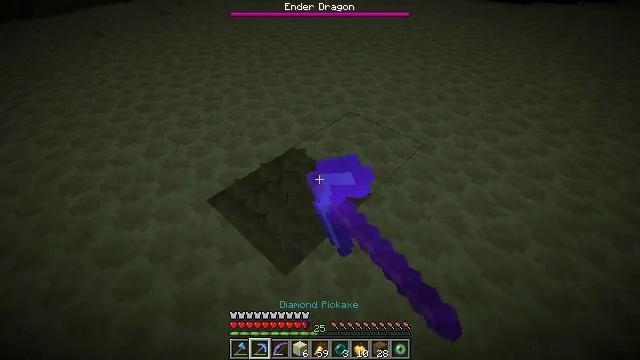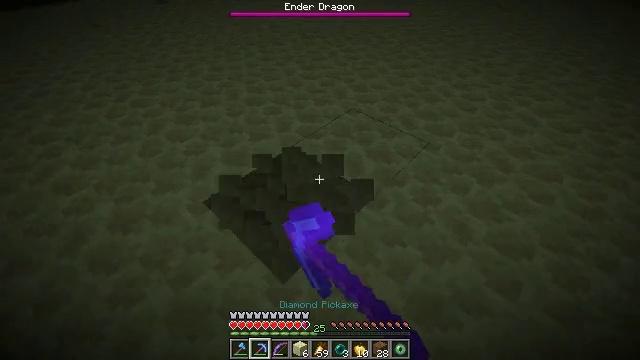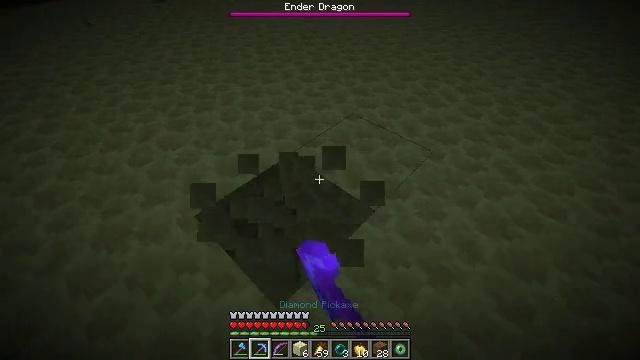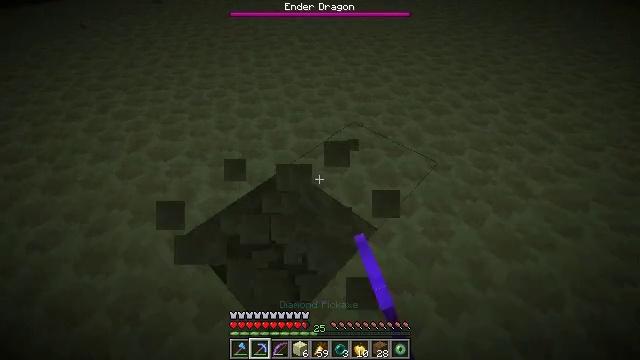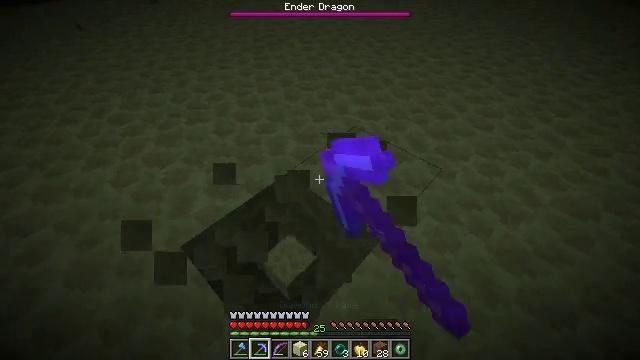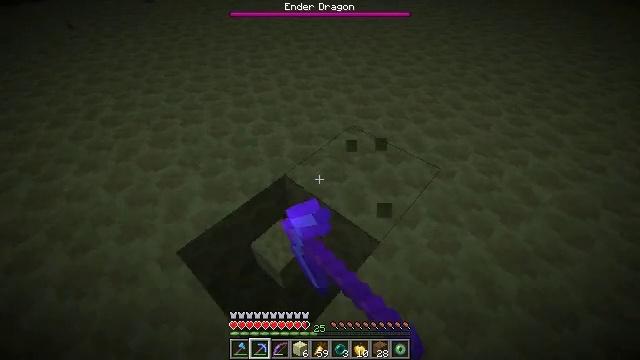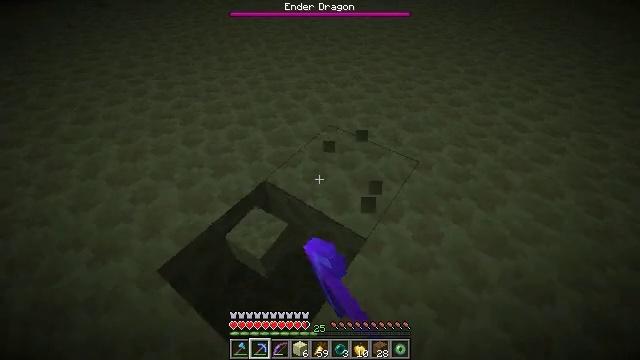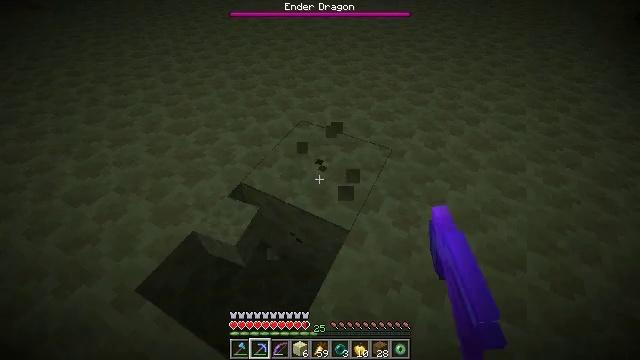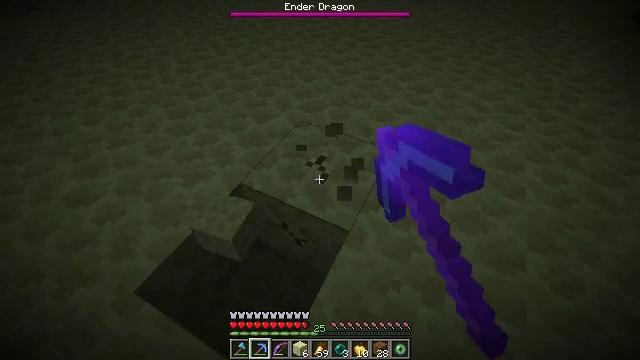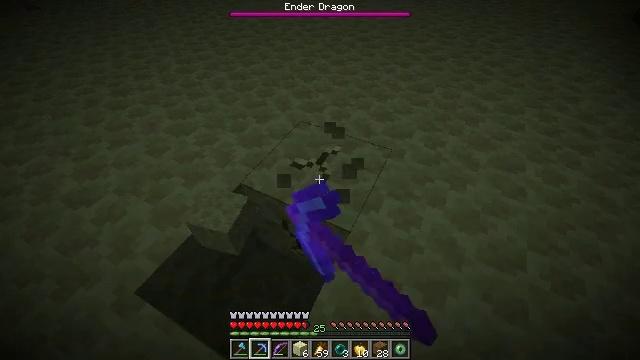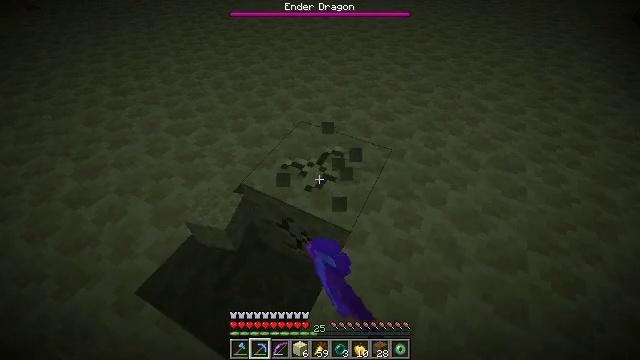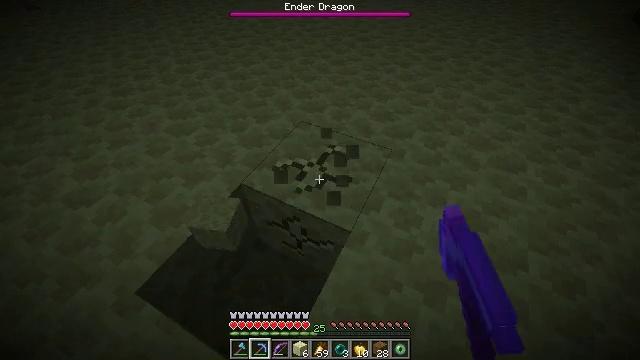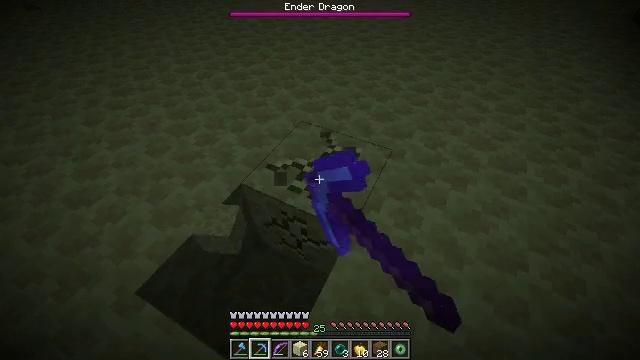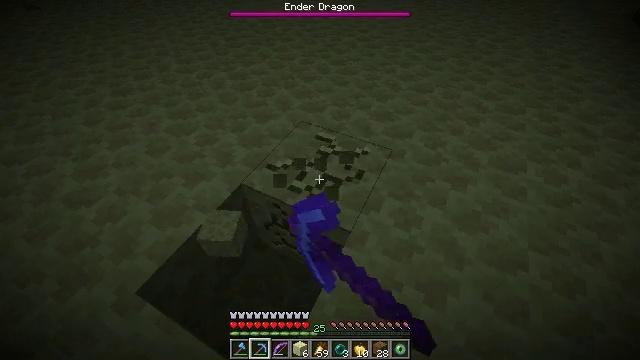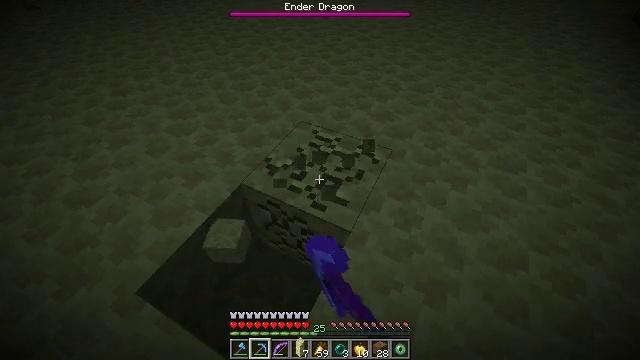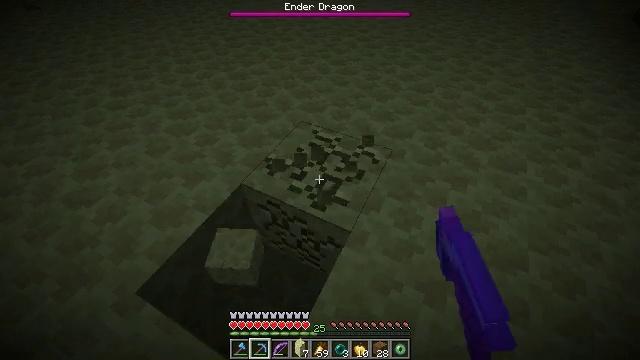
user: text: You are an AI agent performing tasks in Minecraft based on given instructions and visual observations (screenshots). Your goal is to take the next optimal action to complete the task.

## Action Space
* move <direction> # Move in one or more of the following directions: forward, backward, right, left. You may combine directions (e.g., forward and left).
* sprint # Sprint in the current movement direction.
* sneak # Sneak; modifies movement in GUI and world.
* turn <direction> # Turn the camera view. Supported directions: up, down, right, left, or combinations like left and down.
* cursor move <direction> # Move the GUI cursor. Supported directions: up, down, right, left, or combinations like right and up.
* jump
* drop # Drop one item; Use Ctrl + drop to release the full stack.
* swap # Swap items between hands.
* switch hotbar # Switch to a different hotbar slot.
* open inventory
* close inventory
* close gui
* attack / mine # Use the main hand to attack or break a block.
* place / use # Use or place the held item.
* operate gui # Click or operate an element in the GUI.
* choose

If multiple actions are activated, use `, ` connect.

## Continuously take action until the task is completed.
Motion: motion action
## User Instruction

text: Gather end stone from the End.
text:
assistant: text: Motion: move forward, turn down, attack / mine
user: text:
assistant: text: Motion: move forward, attack / mine
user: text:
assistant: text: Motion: attack / mine
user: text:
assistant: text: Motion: attack / mine
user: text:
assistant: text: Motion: attack / mine
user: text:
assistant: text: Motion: turn right, attack / mine
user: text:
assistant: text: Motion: turn right and down, attack / mine
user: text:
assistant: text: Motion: attack / mine
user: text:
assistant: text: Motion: attack / mine
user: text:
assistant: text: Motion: attack / mine
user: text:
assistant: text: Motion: attack / mine
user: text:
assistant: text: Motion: attack / mine
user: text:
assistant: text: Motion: attack / mine
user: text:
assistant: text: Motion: attack / mine
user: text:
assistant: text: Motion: attack / mine
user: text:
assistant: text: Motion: attack / mine
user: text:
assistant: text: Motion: attack / mine
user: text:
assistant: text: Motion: attack / mine
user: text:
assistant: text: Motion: attack / mine
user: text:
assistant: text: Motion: attack / mine
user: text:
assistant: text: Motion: attack / mine
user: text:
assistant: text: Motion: attack / mine
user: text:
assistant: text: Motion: turn up, attack / mine
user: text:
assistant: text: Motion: attack / mine
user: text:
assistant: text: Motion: attack / mine
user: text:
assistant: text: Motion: attack / mine
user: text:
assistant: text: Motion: attack / mine
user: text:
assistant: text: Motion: attack / mine
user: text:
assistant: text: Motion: attack / mine
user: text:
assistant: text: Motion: attack / mine